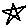
Label: star